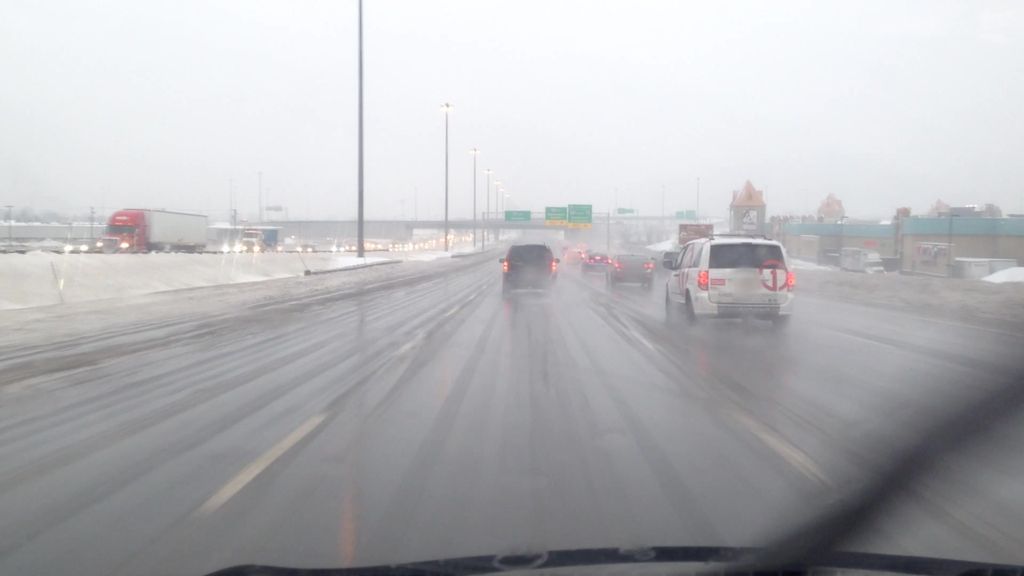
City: montreal